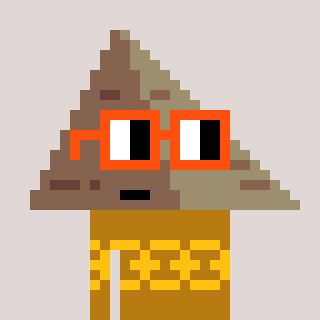
a pixel art character with square orange glasses, a pyramid-shaped head and a gold-colored body on a warm background